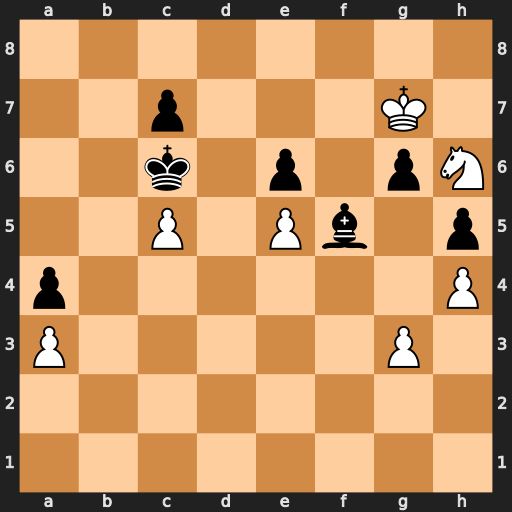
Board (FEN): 8/2p3K1/2k1p1pN/2P1Pb1p/p6P/P5P1/8/8
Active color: w
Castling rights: -
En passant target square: -
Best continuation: Nxf5 gxf5 Kf6 Kd5 c6